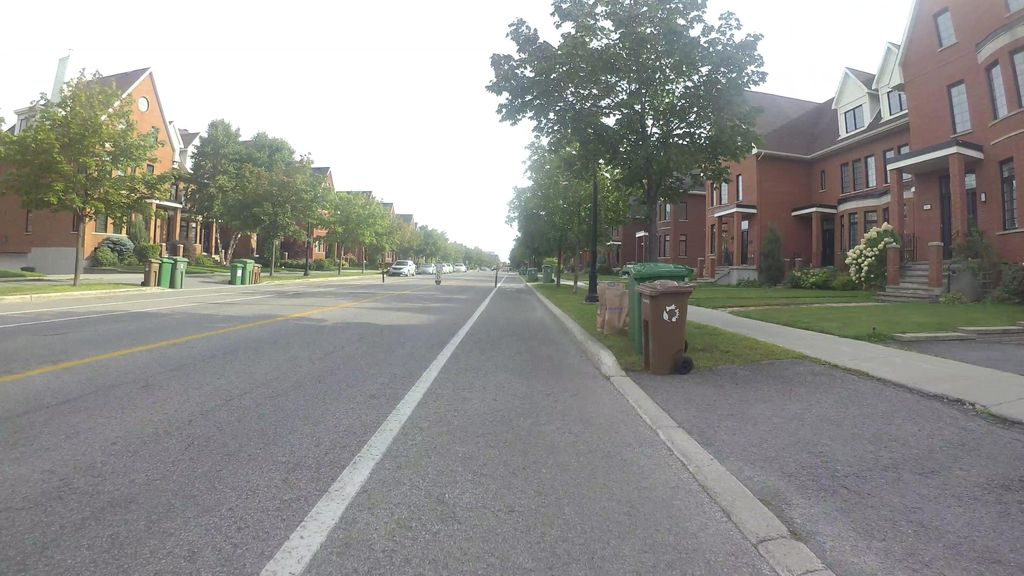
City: montreal